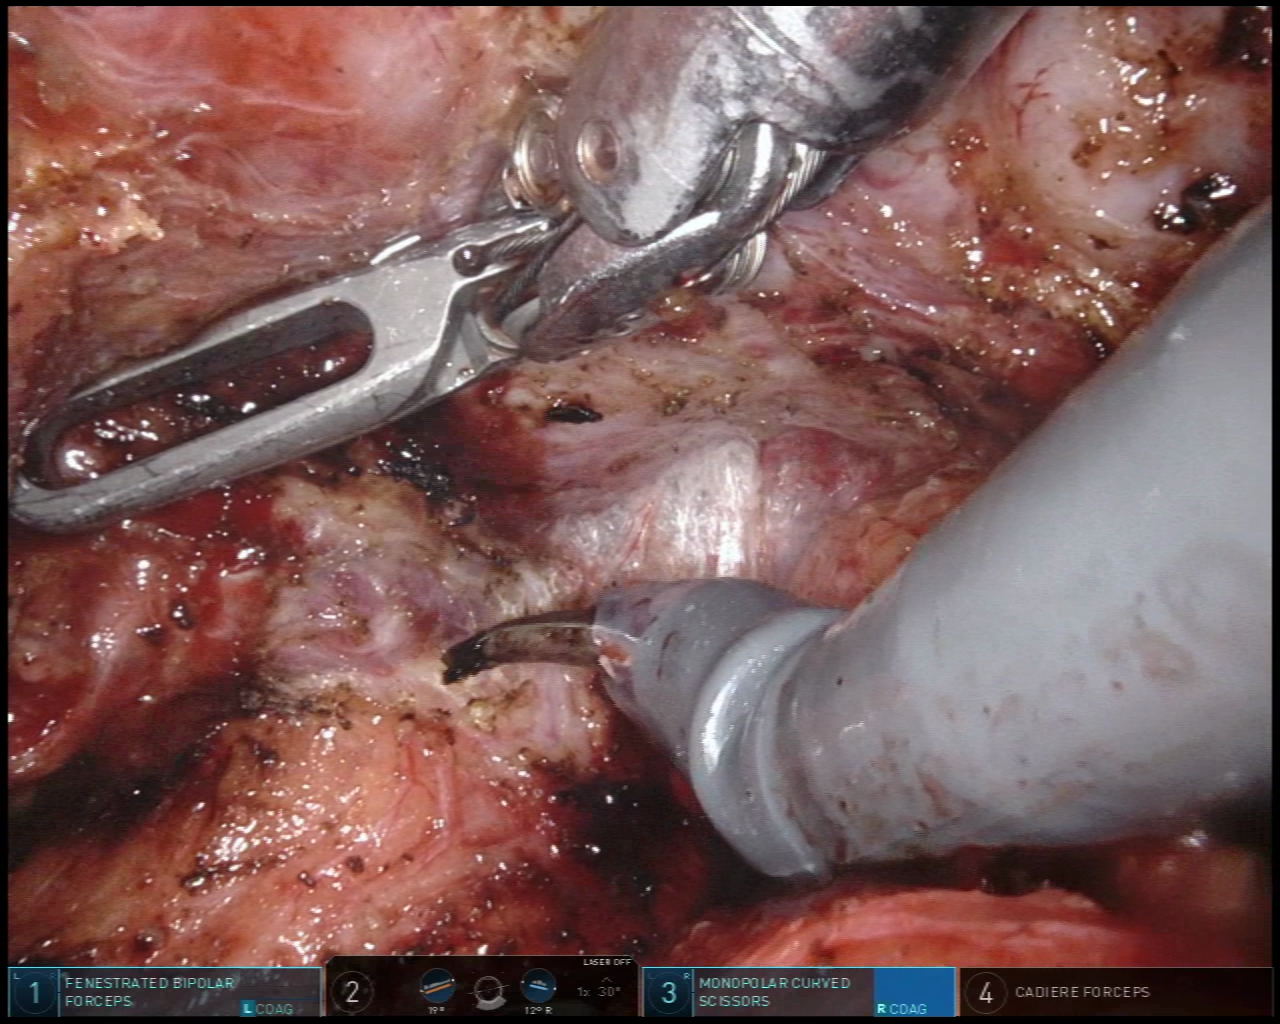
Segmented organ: vesicular_glands
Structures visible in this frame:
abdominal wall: no
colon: no
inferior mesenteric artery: no
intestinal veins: no
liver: no
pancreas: no
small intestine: no
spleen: no
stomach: no
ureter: no
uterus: no
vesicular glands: yes